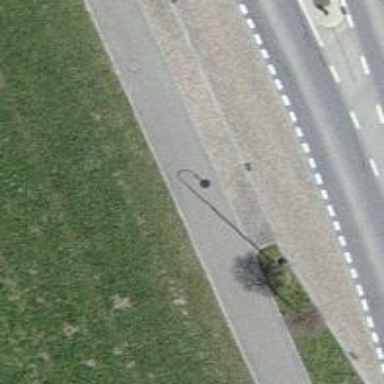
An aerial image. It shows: Bus stop with platform for public transport.